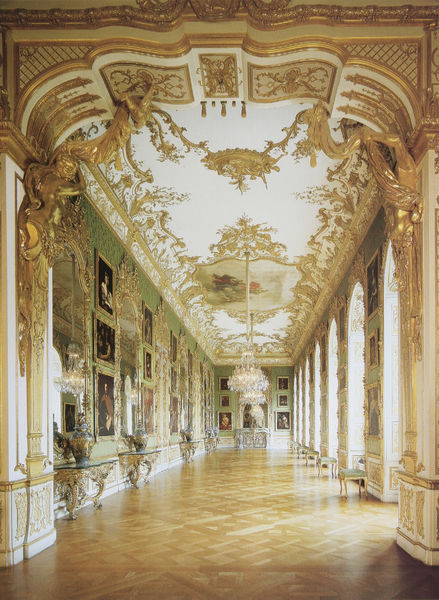
Titel: Die grüne Galerie
Künstler: Francois d.Ä. Cuvilliés
Standort: München
Institution: Residenz
Schlagwörter: gemälde, weiß, grün, fenster, hell, holz, lampe, lampen, licht, lichter, marmor, raum, schmuck, stühle, säulen, tisch, tische, gebäude, schloss, muster, ornament, feier, wand, architektur, barock, rahmen, innenraum, portrait, spiegel, weite, boden, figur, gold, decke, rokkoko, oper, rokoko, oval, vase, bilder, parkett, tanzsaal, leer, weis, hocker, pilaster, saal, rundbogen, ölgemälde, könig, tapete, holzboden, glanz, ornamente, verzierung, kerzen, kronleuchter, leuchter, lüster, stuck, vasen, durchgang, tiefe, eindruck, galerie, halle, flucht, foto, fotografie, bögen, gang, gewölbe, höhe, vergoldet, münchen, palast, porträts, flur, pracht, bänke, schein, gesims, skulpturen, üppig, residenz, rundbögen, fresken, repräsentation, macht, deckengemälde, fresko, gemäldegalerie, zier, freundlich, golden, bildergalerie, prunk, roccoco, putten, bemalung, verzierungen, preussen, nischen, versailles, deckenmalerei, pilatser, festsaal, ahnen, schleißheim, ahnengalerie, prächtig, spiegelsaal, antichambrieren, augenweide, bildersaal, deckenleuchter, fenstereinschnitte, galierie, gemäldesaal, grüne galerie, grüner saal, halla, konsolentischchen, kronleuchte, parektt, raumflucht, reiche zimmer, representativ, sans souci, schloß schleißheim, weiss gold, deckenbemalung, isch, hohe decke, grüne wand